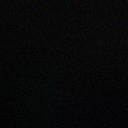
Screen state: off